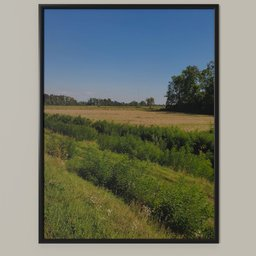
Label: decoration